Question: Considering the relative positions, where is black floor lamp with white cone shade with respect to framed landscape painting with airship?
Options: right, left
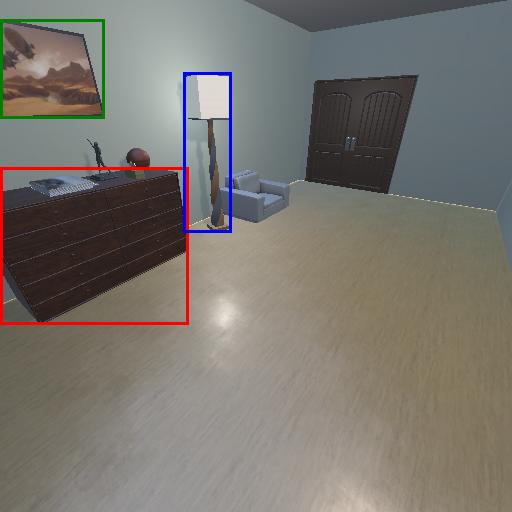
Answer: right